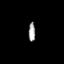
Tissue: prostate
Cell type: T cells
Senescence score: 0.2536
Nuclear area (px): 128
Mean DAPI intensity: 160.625